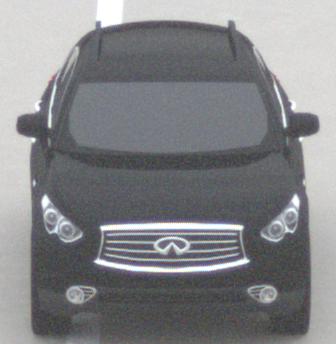
Make: Infiniti
Model: FX 37
Detailed model: FX (S51)
Model produced from: 2012/07
Model produced until: 2013/10
Doors: 5
Color: black
Road condition: dry road
Daytime: midday
Contrast: low contrast